Question: I'm having some trouble making a simple lowpass filter with a DFT. In the end, I hope to be able to pitch-shift audio in real time, but as it stands I can't even get this right. I have no training in this area, I only know that FFTs change waves to frequencies and iFFTs do that back, and a couple of other things I've read. To bo honest I'm surprised it works as well as it does so far. Anyway here's the code:
'''
byte[] samples = new byte[20000000];
int spos = 0;
'''
'samples' is filled here with 8Bit Unsigned PCM. 'spos' <- number of samples
'''
int samplesize = 128;
int sampleCount = spos / samplesize;
frequencies = new System.Numerics.Complex[sampleCount][];
for (int i = 0; i < sampleCount; i++)
{
Console.WriteLine("Sample " + i + " / " + sampleCount);
frequencies[i] = new System.Numerics.Complex[samplesize];
for (int j = 0; j < samplesize; j++)
{
frequencies[i][j] = (float)(samples[i * samplesize + j] - 128) / 128.0f;
}
dft.Radix2Forward(frequencies[i], MathNet.Numerics.IntegralTransforms.FourierOptions.Default);
}
int shiftUp = 1000; //1khz
int fade = 2; //8 sample fade.
int kick = frequencies[0].Length * shiftUp / rate;
'''
So now I've calculated a bunch of DFTs for 128 sample portions of the input. 'kick' is (I hope) the number of samples in the DFT that span 1000Hz. I.E since 'frequencies.Length / 2' contains frequency amplitude data up to 'rate/2' Hz, then 'frequencies[0].Length / 2 * shiftUp / (rate / 2)' = 'frequencies[0].Length * shiftUp / rate' should give me the right value
'''
for (int i = 0; i < sampleCount; i++)
{
'''
This is the part I have trouble with. Without it, the output sounds great! This skips both index 0 and index 64. Both of these have a complex component of 0, and I recall reading somewhere that the value at index 0 was important...
'''
for (int j = 0; j < frequencies[i].Length; j++)
{
if (j == 0 || j == 64)
continue;
if (j < 64)
{
if (!(j < kick + 1))
{
frequencies[i][j] = 0;
}
}
else
{
if (!(j - 64 > 63 - kick))
{
frequencies[i][j] = 0;
}
}
}
'''
Finally it undoes the transform
'''
dft.Radix2Inverse(frequencies[i], MathNet.Numerics.IntegralTransforms.FourierOptions.Default);
'''
...tosses it back in the samples array
'''
for (int j=0; j<samplesize; j++)
samples[i * samplesize + j] = (byte)(frequencies[i][j].Real * 128.0f + 128.0f);
}
'''
...chucks it into a file
'''
BinaryWriter bw = new BinaryWriter(File.OpenWrite("sound"));
for (int i = 0; i < spos; i++)
{
bw.Write(samples[i]);
}
bw.Close();
'''
...then I import it into Audacity to murder my ears with artifacts.
The spectral display shows that the code works, to an extent

However there's these annoying highpitched crackling sounds that occur throughout the entire song. I've heard something about the Gibbs phenomenon and a window function, but I don't really know how to apply that here. The 'fade' variable is my best attempt at a window function: everything past the 1000hz mark fades to 0 in 2 samples.
Any ideas?
Thanks!
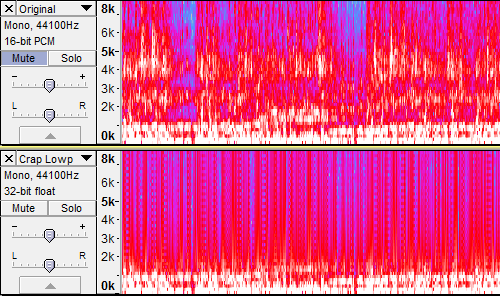
Answer: So it turns out that I was right (yay): Every 1024 samples I was getting a click sound which made the audio sound awful. To fix this, I faded inbetween many short overlapping chunks of filtered audio. It's not fast, but it works, and I'm pretty sure this is what they mean by "windowing"
'''
public class OggDFT
{
int sample_length;
byte[] samples;
DragonOgg.MediaPlayer.OggFile f;
int rate = 0;
System.Numerics.Complex[][] frequencies;
DiscreteFourierTransform dft = new DiscreteFourierTransform();
int samplespacing = 128;
int samplesize = 1024;
int sampleCount;
public void ExampleLowpass()
{
int shiftUp = 1000; //1khz
int fade = 2; //8 sample fade.
int halfsize = samplesize / 2;
int kick = frequencies[0].Length * shiftUp / rate;
for (int i = 0; i < sampleCount; i++)
{
for (int j = 0; j < frequencies[i].Length; j++)
{
if (j == 0 || j == halfsize)
continue;
if (j < halfsize)
{
if (!(j < kick + 1))
{
frequencies[i][j] = 0;
}
}
else
{
if (!(j - halfsize > halfsize - 1 - kick))
{
frequencies[i][j] = 0;
}
}
}
dft.BluesteinInverse(frequencies[i], MathNet.Numerics.IntegralTransforms.FourierOptions.Default);
}
}
public OggDFT(DragonOgg.MediaPlayer.OggFile f)
{
Complex[] c = new Complex[10];
for (int i = 0; i < 10; i++)
c[i] = i;
ShiftComplex(-2, c, 5, 10);
this.f = f;
//Make a 20MB buffer.
samples = new byte[20000000];
int sample_length = 0;
//This block here simply loads the uncompressed data from the ogg file into a nice n' large 20MB buffer. If you want to use the same library as I've used, It's called DragonOgg (If you cant tell by the namespace)
while (sample_length < samples.Length)
{
var bs = f.GetBufferSegment(4096); //Get ~4096 bytes (does not gurantee that 4096 bytes will be returned.
if (bs.ReturnValue == 0)
break; //End of file
//Set the rate
rate = bs.RateHz;
//Display some loading info:
Console.WriteLine("seconds: " + sample_length / rate);
//It's stereo so we want half the data.
int max = bs.ReturnValue / 2;
//Buffer overflow care.
if (samples.Length - sample_length < max)
max = samples.Length - sample_length;
//The copier.
for (int j = 0; j < max; j++)
{
//I'm using j * 2 here because I know that the input audio is 8Bit Stereo, and we want just one mono channel. So we skip every second one.
samples[sample_length + j] = bs.Buffer[j * 2];
}
sample_length += max;
if (max == 0)
break;
}
sampleCount = (sample_length - 1) / samplespacing + 1;
frequencies = new System.Numerics.Complex[sampleCount][];
for (int i = 0; i < sample_length; i += samplespacing)
{
Console.WriteLine("Sample---" + i + " / " + sample_length);
System.Numerics.Complex[] sample;
if (i + samplesize > sample_length)
sample = new System.Numerics.Complex[sample_length - i];
else
sample = new System.Numerics.Complex[samplesize];
for (int j = 0; j < sample.Length; j++)
{
sample[j] = (float)(samples[i + j] - 128) / 128.0f;
}
dft.BluesteinForward(sample, MathNet.Numerics.IntegralTransforms.FourierOptions.Default);
frequencies[i / samplespacing] = sample;
}
//Perform the filters to the frequencies
ExampleLowpass();
//Make window kernel thingy
float[] kernel = new float[samplesize / samplespacing * 2];
for (int i=0; i<kernel.Length; i++)
{
kernel[i] = (float)((1-Math.Cos(2*Math.PI*i/(kernel.Length - 1)))/2);
}
//Apply window kernel thingy
for (int i = 0; i < sample_length; i++)
{
int jstart = i / samplespacing - samplesize / samplespacing + 1;
int jend = i / samplespacing;
if (jstart < 0) jstart = 0;
float ktotal = 0;
float stotal = 0;
for (int j = jstart; j <= jend; j++)
{
float kernelHere = 1.0f;
if (jstart != jend)
kernelHere = kernel[(j - jstart) * kernel.Length / (jend + 1 - jstart)];
int index = i - j * samplespacing;
stotal += (float)frequencies[j][index].Real * kernelHere;
ktotal += kernelHere;
}
if (ktotal != 0)
{
stotal /= ktotal;
samples[i] = (byte)(stotal * 128 * 0.9f + 128);
}
else
{
Console.WriteLine("BAD " + jstart + " " + jend + " sec: " + ((float)i / rate));
samples[i] = (byte)(stotal * 128 * 0.9f + 128);
}
}
BinaryWriter bw = new BinaryWriter(File.OpenWrite("sound"));
for (int i = 0; i < sample_length; i++)
{
bw.Write(samples[i]);
}
bw.Close();
}
}
'''
If you want to compile this, you'll need DragonOgg (<URL>
I hope it helps someone - I don't know about how StackOverflow licences by default, but this code as it stands is public domain.
On further thought, I decided I could achieve an approximated effect much easier by simply "blurring" the samples to get a basic low pass filter. A high pass filter can be made by subtracting the result of the low pass.